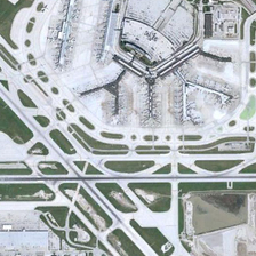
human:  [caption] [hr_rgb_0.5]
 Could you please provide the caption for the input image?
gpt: several aeroplanes are on the parking apron  which is located between terminal building and weblike flight paths .

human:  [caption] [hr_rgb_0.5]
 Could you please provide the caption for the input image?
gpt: the airport has a ploygon main building  with netlike roads runways decorated with lawns .

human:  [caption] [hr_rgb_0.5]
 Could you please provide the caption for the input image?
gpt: the polygonal passenger termial building is surrounded by crossing runways .

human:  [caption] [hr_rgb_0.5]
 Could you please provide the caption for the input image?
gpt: a white airport with some cross road .

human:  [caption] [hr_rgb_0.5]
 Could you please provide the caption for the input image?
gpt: many planes are parked near a large building in a large airport .